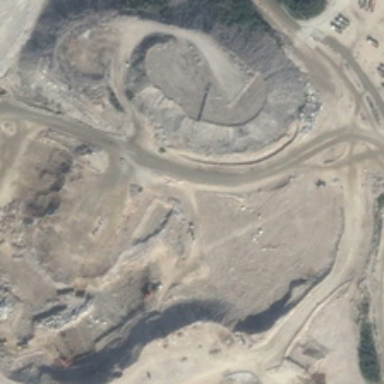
A lot of cars parked on the side of the land .